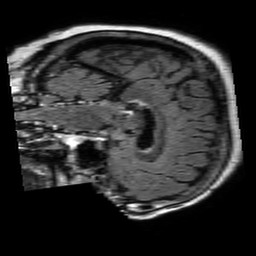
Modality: FLAIR
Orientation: sagittal
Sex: female
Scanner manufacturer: philips
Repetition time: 11 s
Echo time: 0.125 s